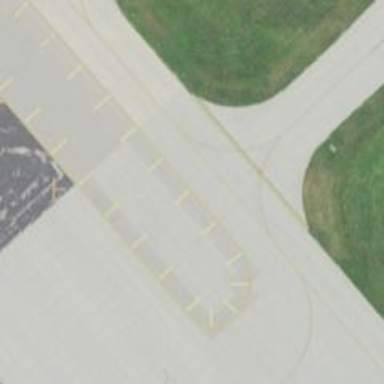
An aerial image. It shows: View of taxiway at the airport.